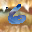
Label: 6